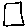
Label: square